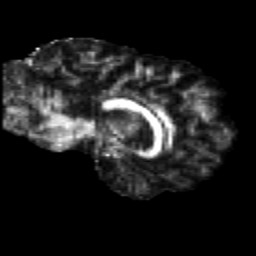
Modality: FA
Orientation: sagittal
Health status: healthy
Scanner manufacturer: siemens
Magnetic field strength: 3 T
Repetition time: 12 s
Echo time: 0.092 s